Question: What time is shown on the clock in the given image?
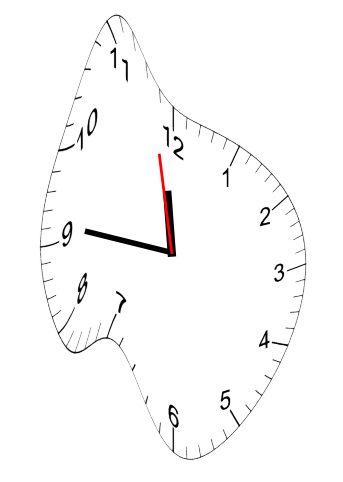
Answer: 11:45:58